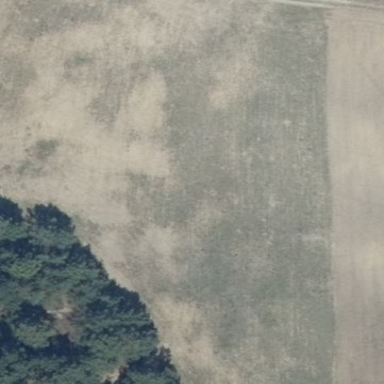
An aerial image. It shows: Natural area covered with sand.